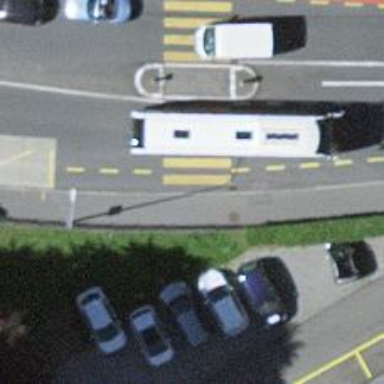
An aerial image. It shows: Kerb serving as barrier.